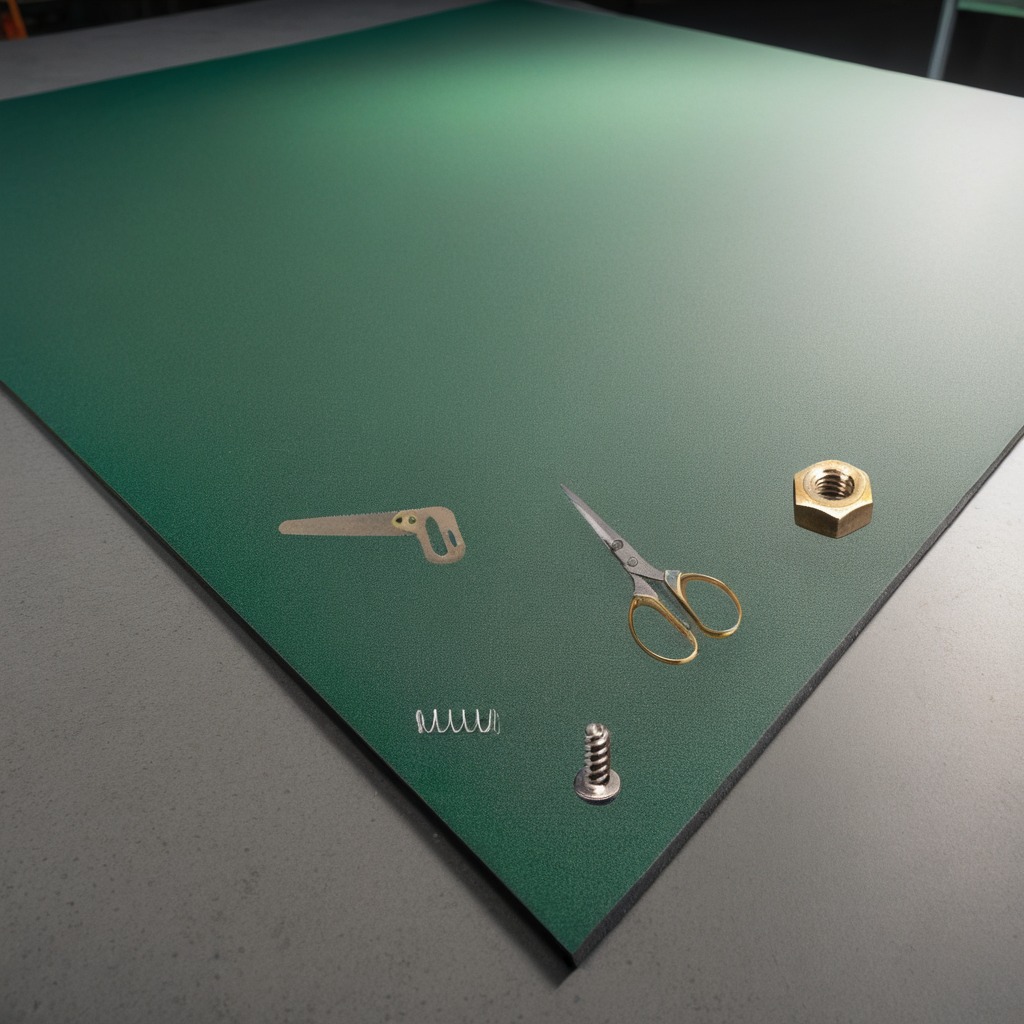
A metal machine screw, a coiled metal spring, a handheld metal saw, a metal nut, and a pair of scissors are lying on the clean granite tabletop covered with a green rubber mat inside a workshop under bright overhead lighting crisp shadows high clarity worn but beneath the mat